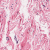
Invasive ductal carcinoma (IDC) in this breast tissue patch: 0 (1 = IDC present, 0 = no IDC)